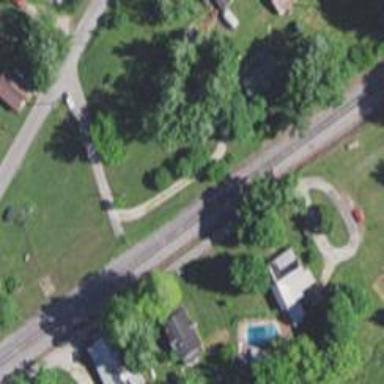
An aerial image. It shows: Railway track.